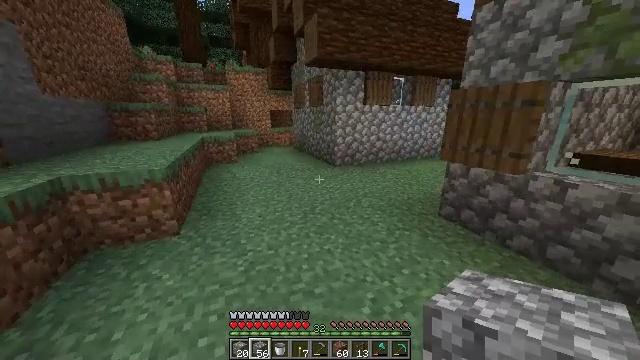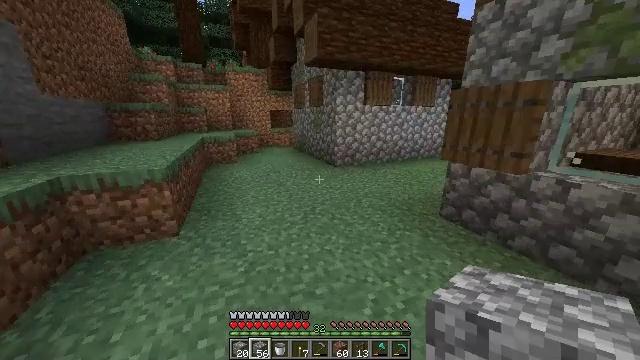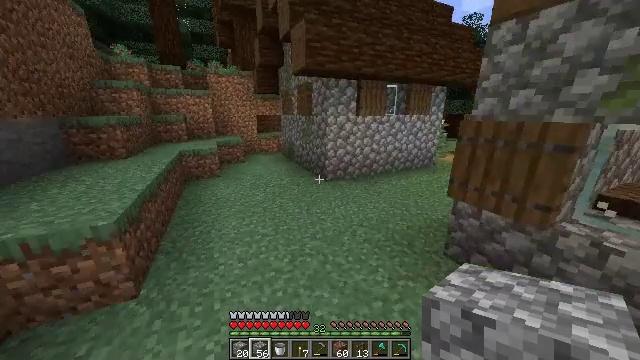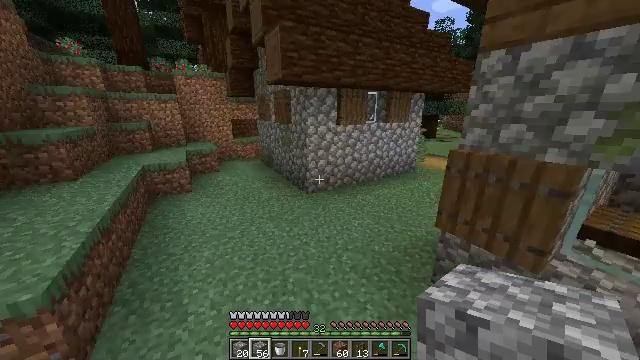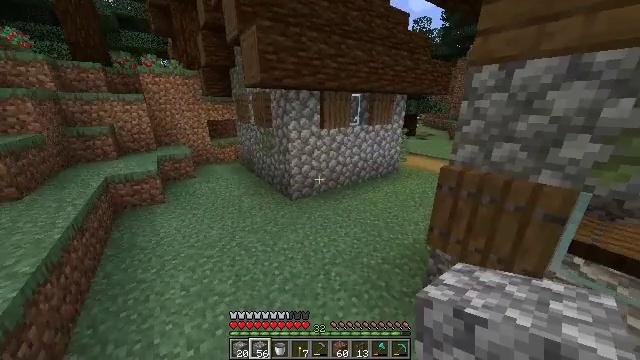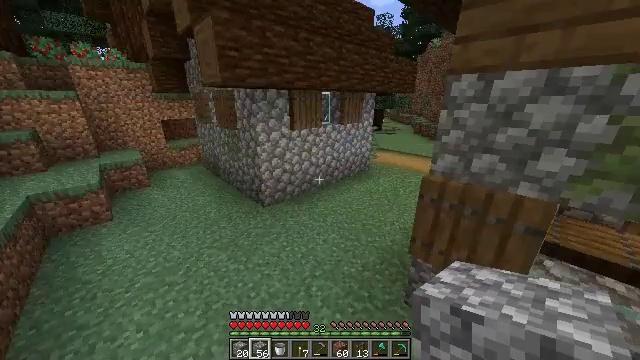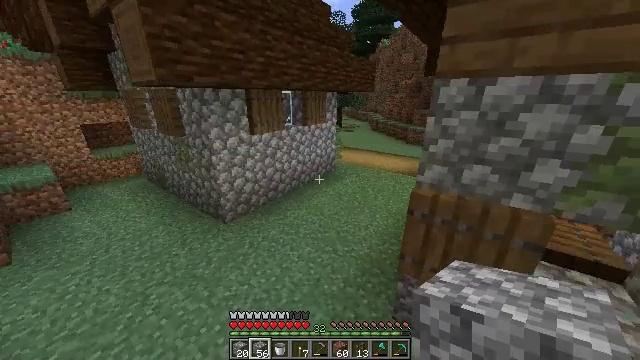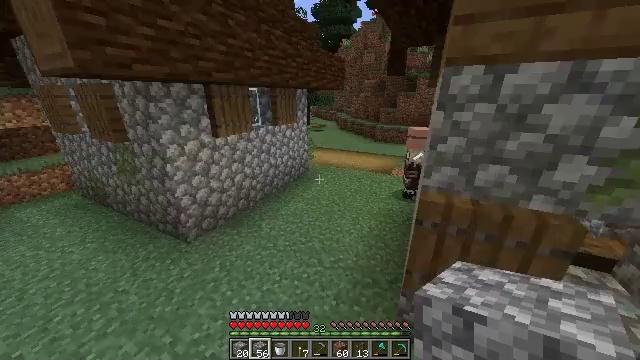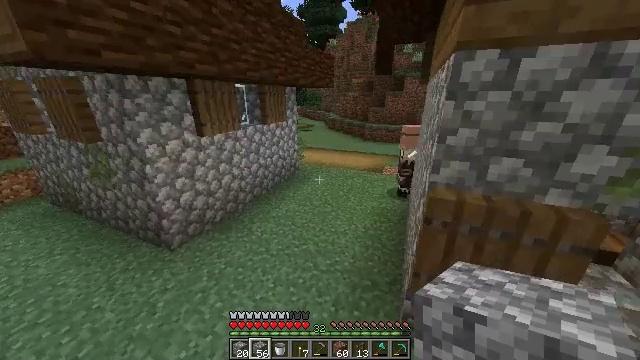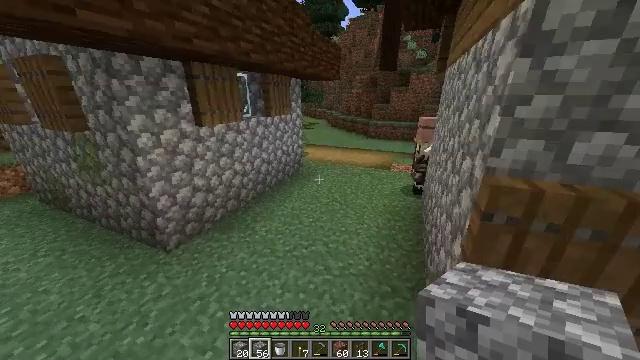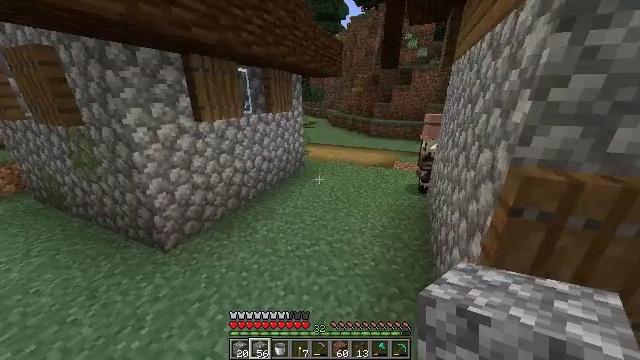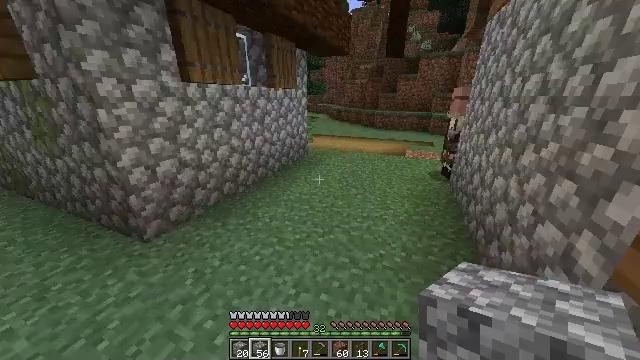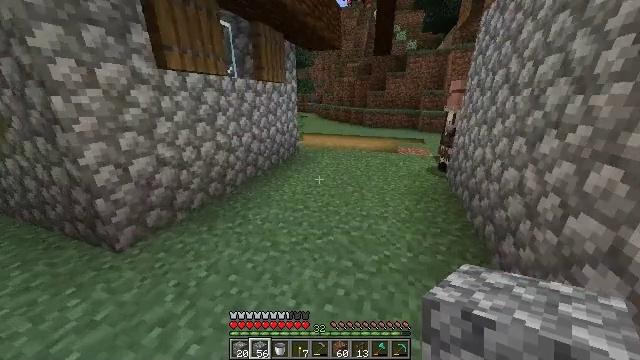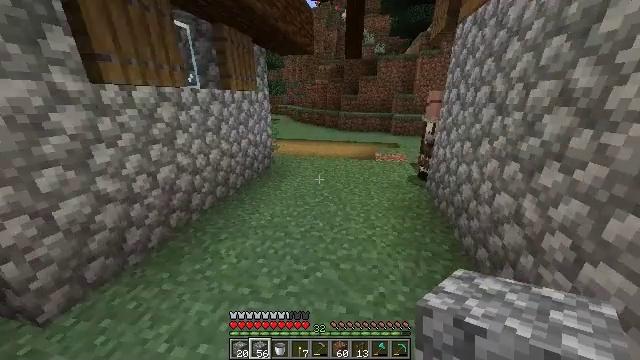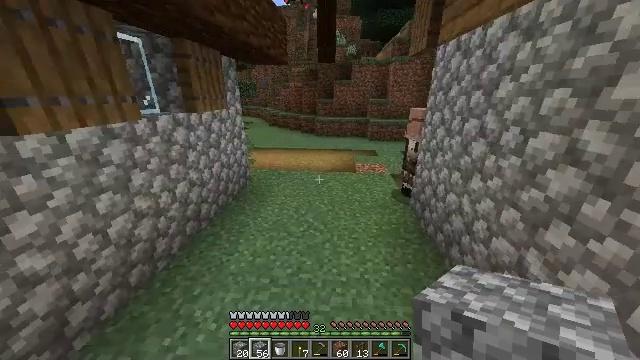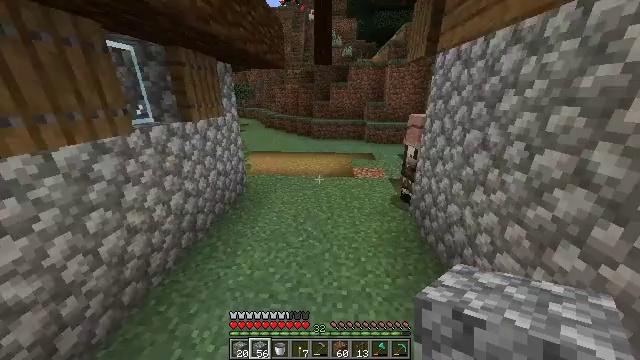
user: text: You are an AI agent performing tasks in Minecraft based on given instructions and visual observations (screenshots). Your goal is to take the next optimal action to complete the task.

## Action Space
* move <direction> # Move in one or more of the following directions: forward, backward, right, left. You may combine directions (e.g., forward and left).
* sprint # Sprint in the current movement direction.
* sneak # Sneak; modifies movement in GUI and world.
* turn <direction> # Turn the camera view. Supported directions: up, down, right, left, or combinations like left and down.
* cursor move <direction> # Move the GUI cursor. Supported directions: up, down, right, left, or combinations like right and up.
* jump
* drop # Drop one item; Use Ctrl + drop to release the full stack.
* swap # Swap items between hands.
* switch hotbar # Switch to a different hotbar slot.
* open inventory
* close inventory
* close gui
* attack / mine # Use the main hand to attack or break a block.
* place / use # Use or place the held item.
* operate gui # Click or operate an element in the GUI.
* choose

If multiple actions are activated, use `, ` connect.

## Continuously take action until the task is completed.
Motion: motion action
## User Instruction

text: Gather the composter from your farm.
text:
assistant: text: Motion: move forward, sprint, jump
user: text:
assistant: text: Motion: move forward, sprint, turn right, jump
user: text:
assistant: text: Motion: move forward, sprint, turn right, jump
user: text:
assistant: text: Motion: move forward, turn right and down, jump
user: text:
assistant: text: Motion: move forward, turn right and down, jump
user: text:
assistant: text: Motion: move forward, turn right, jump
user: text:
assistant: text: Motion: move forward, turn right, jump
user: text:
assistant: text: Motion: move forward, turn right, jump
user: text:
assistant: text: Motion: move forward, jump
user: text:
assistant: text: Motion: move forward, jump
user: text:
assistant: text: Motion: move forward, sprint, jump
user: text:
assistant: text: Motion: move forward, sprint, turn right, jump
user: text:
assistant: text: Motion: move forward, sprint, turn right, jump
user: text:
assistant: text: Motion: move forward, sprint, turn right, jump
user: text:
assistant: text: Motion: move forward, turn right, jump
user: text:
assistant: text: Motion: move forward, jump
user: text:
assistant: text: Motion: move forward, jump
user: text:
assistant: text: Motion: move forward, jump
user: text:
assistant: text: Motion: move forward, turn right, jump
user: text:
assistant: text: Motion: move forward, turn right, jump
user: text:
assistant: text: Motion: move forward, turn right, jump
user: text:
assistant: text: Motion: move forward, jump
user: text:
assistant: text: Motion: move forward, sprint, jump
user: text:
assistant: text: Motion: move forward, sprint, jump
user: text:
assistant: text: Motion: move forward, sprint, jump
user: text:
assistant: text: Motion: move forward, sprint, jump
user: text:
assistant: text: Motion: move forward, turn left, jump
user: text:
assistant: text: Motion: move forward, turn left and up, jump
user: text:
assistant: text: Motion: move forward, turn left and up, jump
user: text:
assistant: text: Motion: move forward, turn left and up, jump